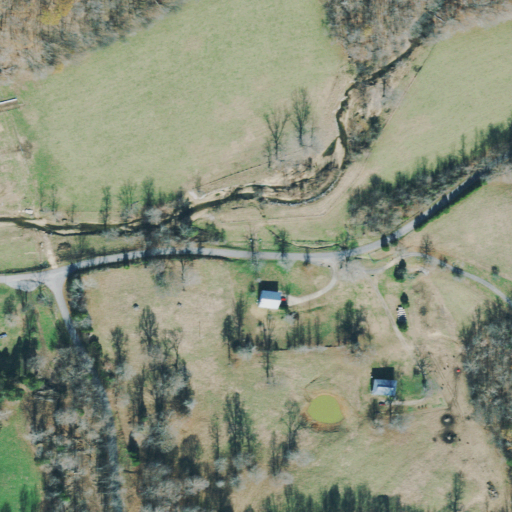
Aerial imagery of valley in Tennessee named Schoolhouse Hollow containing pasture, deciduous forest, open development, low intensity development, mixed forest, and medium intensity development